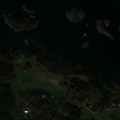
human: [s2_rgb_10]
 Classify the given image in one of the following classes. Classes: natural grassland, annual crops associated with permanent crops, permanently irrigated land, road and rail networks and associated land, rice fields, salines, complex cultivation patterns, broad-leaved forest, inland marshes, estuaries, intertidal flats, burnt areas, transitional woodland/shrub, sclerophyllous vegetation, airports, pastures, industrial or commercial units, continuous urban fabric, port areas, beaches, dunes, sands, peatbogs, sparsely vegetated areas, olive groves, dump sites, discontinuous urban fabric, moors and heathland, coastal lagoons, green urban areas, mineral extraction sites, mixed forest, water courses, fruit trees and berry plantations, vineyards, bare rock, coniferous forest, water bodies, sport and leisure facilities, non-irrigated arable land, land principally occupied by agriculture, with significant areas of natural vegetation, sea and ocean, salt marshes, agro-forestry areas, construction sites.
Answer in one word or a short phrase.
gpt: non-irrigated arable land, land principally occupied by agriculture, with significant areas of natural vegetation, broad-leaved forest, coniferous forest, sea and ocean